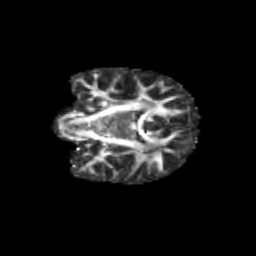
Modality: FA
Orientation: coronal
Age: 12
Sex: female
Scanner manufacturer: siemens
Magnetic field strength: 3 T
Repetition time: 3.8 s
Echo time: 0.07 s